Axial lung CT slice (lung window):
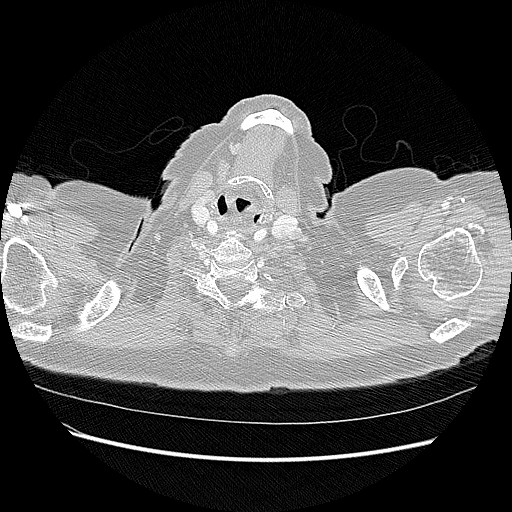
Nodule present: no